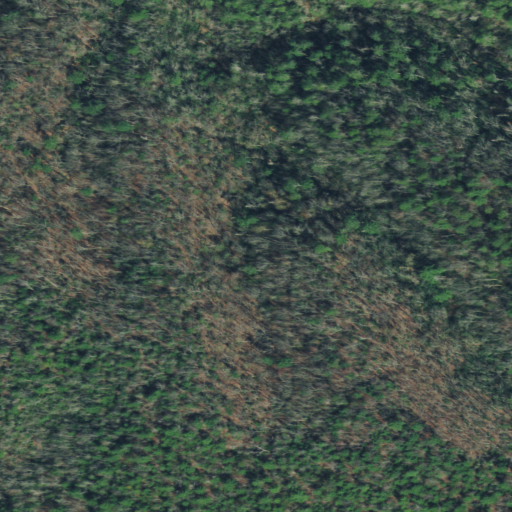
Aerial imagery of ridge(s) in Tennessee named Crooked Ridge containing mixed forest, evergreen forest, and deciduous forest